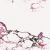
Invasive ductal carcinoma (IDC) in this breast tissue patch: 0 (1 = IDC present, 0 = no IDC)